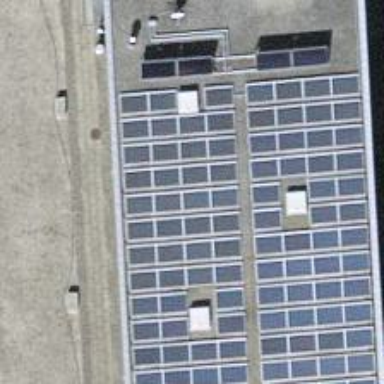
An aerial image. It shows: Solar power generator with photovoltaic panels.